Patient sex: M
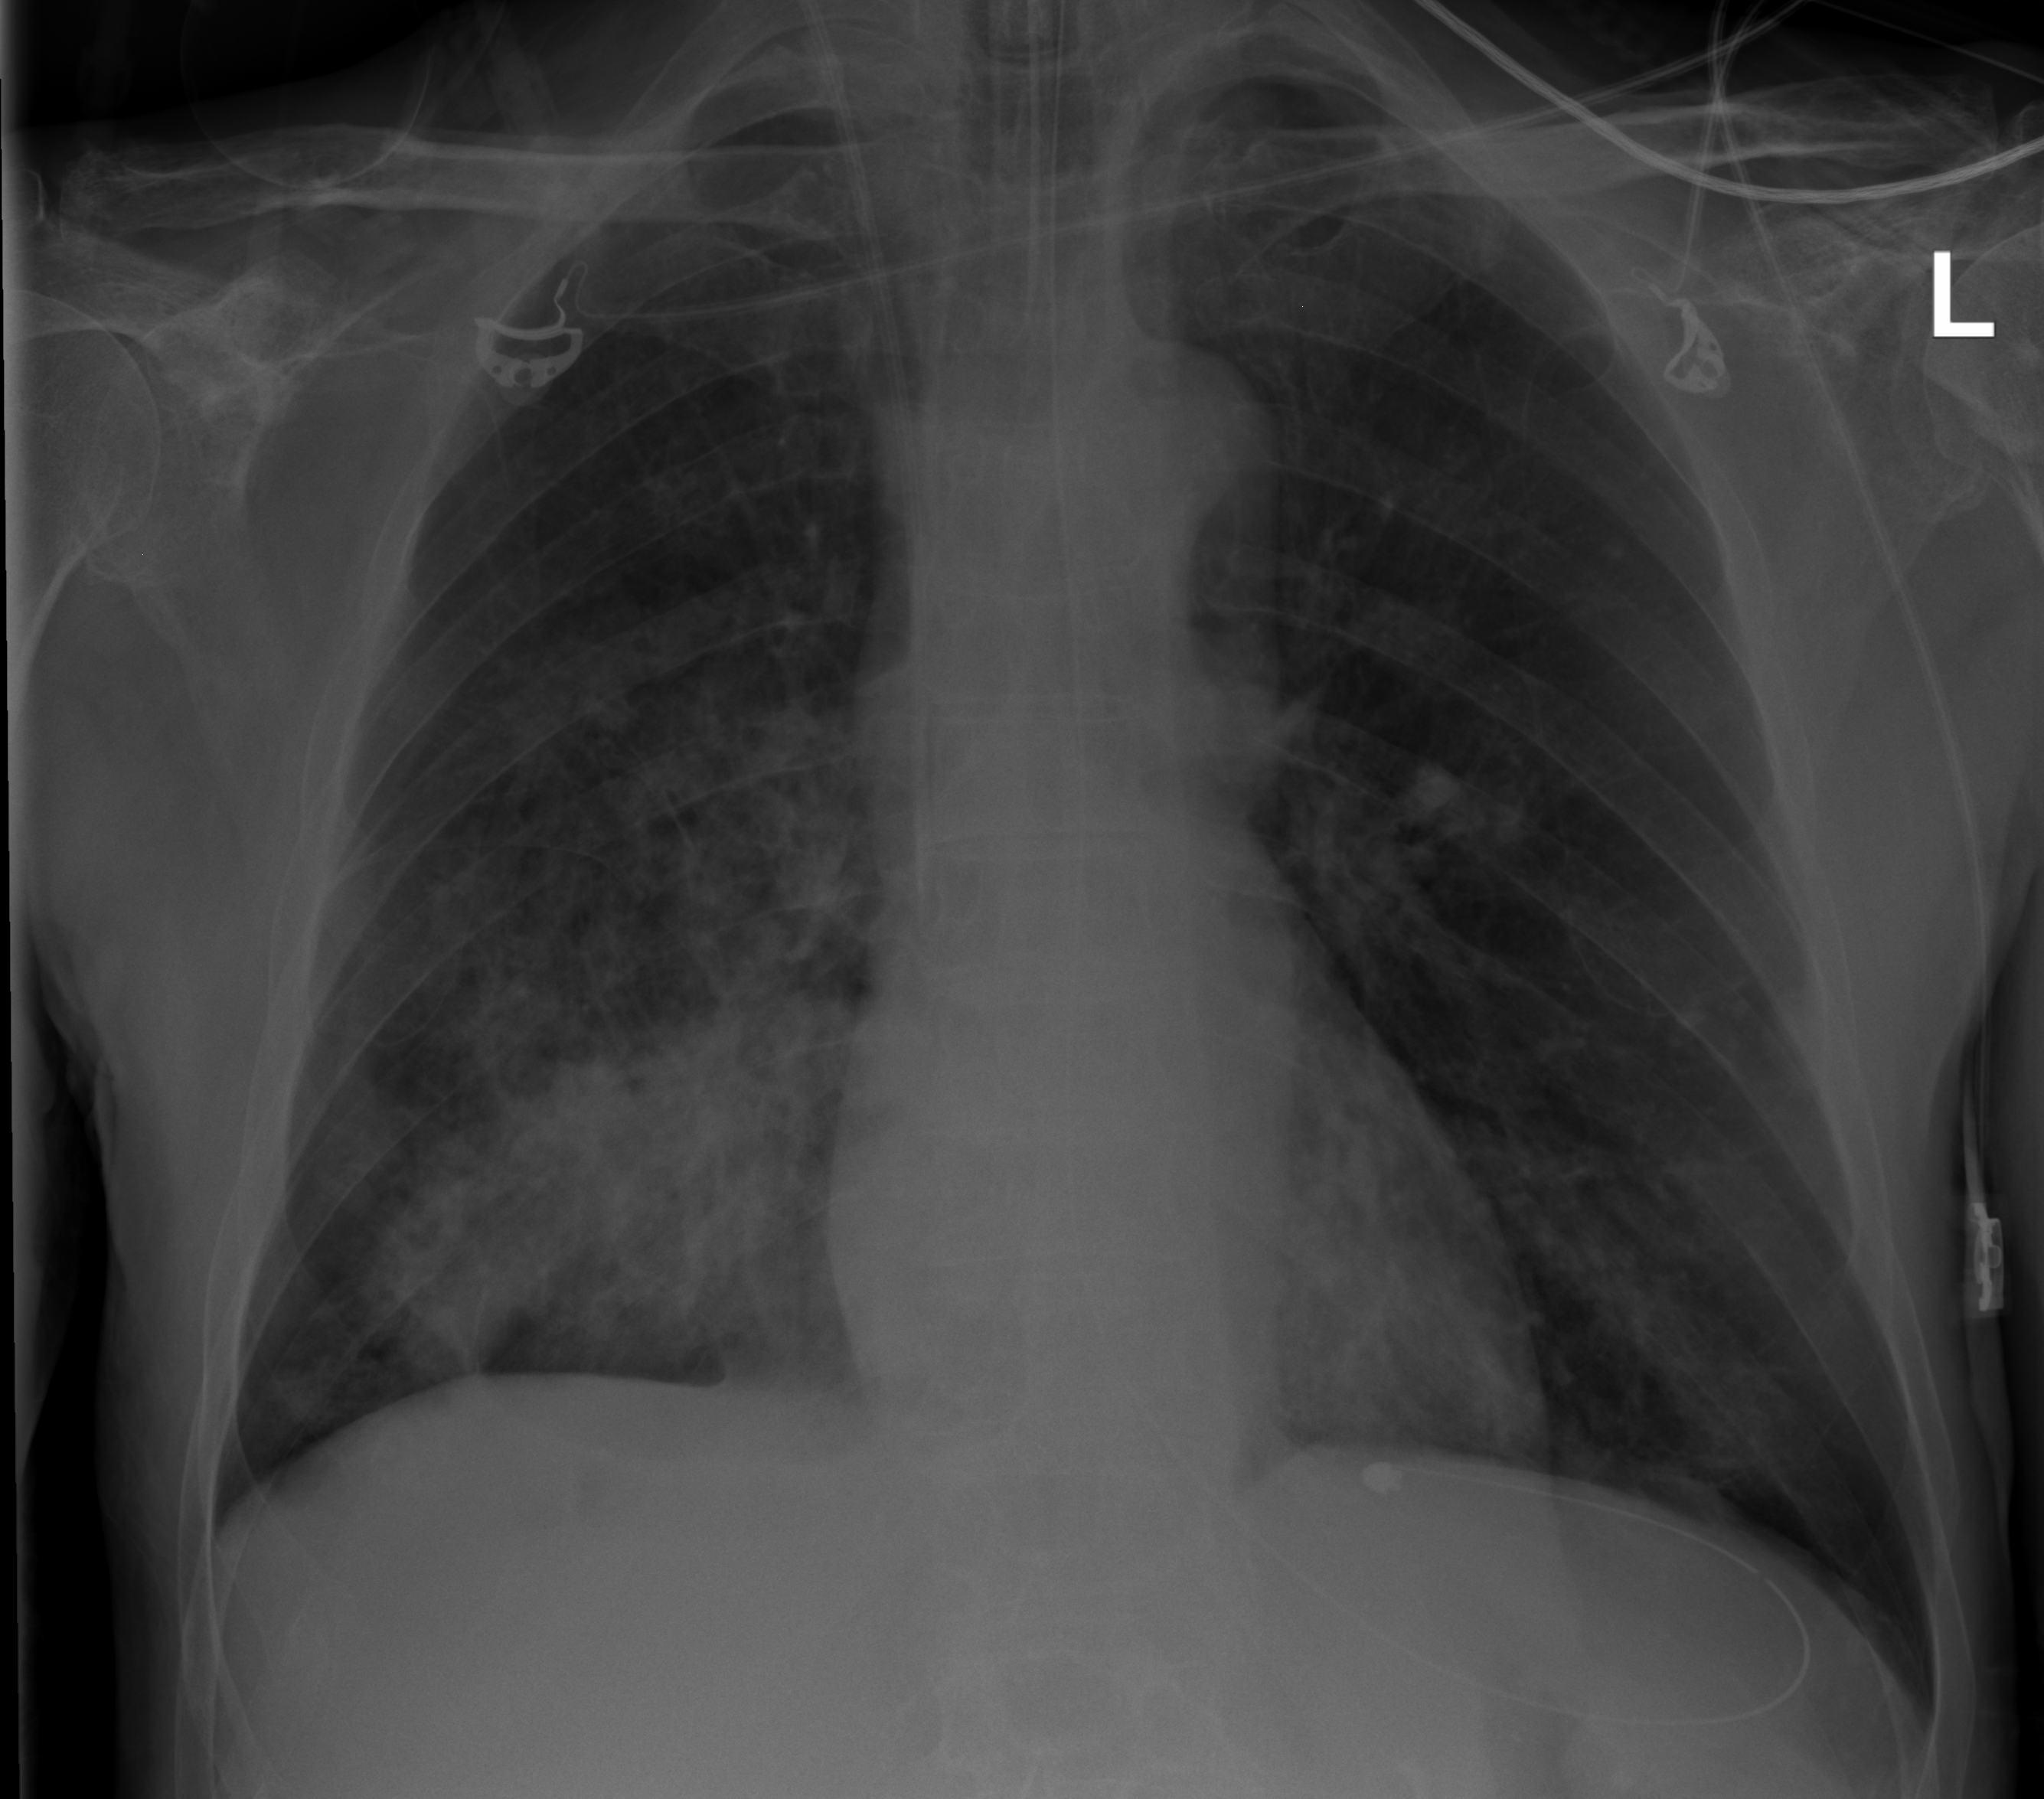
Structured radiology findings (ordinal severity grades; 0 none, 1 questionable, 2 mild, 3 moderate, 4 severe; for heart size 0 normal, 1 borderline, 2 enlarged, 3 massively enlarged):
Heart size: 0
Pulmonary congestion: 0
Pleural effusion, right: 0
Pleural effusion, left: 0
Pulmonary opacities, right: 3
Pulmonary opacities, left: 2
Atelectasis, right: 2
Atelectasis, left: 2